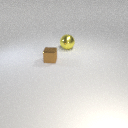
small brown metal cube in front of large yellow metal sphere